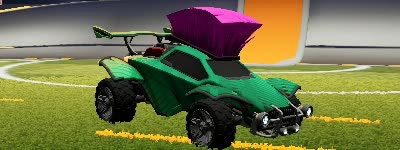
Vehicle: octane